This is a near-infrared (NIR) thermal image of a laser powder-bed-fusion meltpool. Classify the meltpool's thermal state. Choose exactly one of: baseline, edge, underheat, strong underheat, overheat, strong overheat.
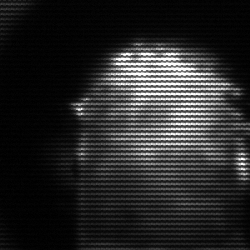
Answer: baseline